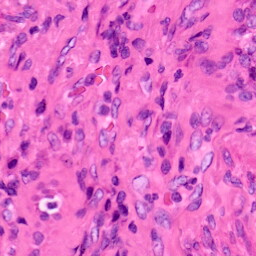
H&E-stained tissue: Lung